Question: I have three column in a data frame
1. ID - A001
2. DoA - 15-03-2014 - Date of Admission
3. DoL - 17-08-2020 - Date of Leaving
Create three new column:
'''
Cal_Yr - Calender Year
Str_Date - Start of Date
End_Date - End of Date
'''
If the year of admission is less than 2015 than
'''
Str_Date = 01-01-2015 else DoA
End_Date = 15-03-2015
'''
I am dividing the year in two parts ... One part before anniversary date( start dd-mm of the year) and other part after anniversary date so that I can find weight of both parts ... but the date before 01-01-2015 should be revauled as 01-01-2015
I have to design a loop which create repetative 12 rows as shown in figure.

input table is:
| ID | DoA | status | DoL | Duration(years) | fee amt |
| -- | --- | ------ | --- | --------------- | ------- |
| A23 | 02-Jan-16 | DH | 18-Aug-18 | 2 | 2345 |
| B23 | 01-Mar-09 | IS | 31-Dec-20 | 11 | 1000 |
| C23 | 16-Sep-12 | SU | 12-Jul-19 | 7 | 14565 |
| D23 | 01-Jun-20 | LA | 07-Sep-20 | 0 | 123 |
| E23 | 15-Sep-16 | IS | 31-Dec-20 | 4 | 6790 |
| F23 | 01-Jan-19 | IS | 31-Dec-20 | 1 | 7272 |
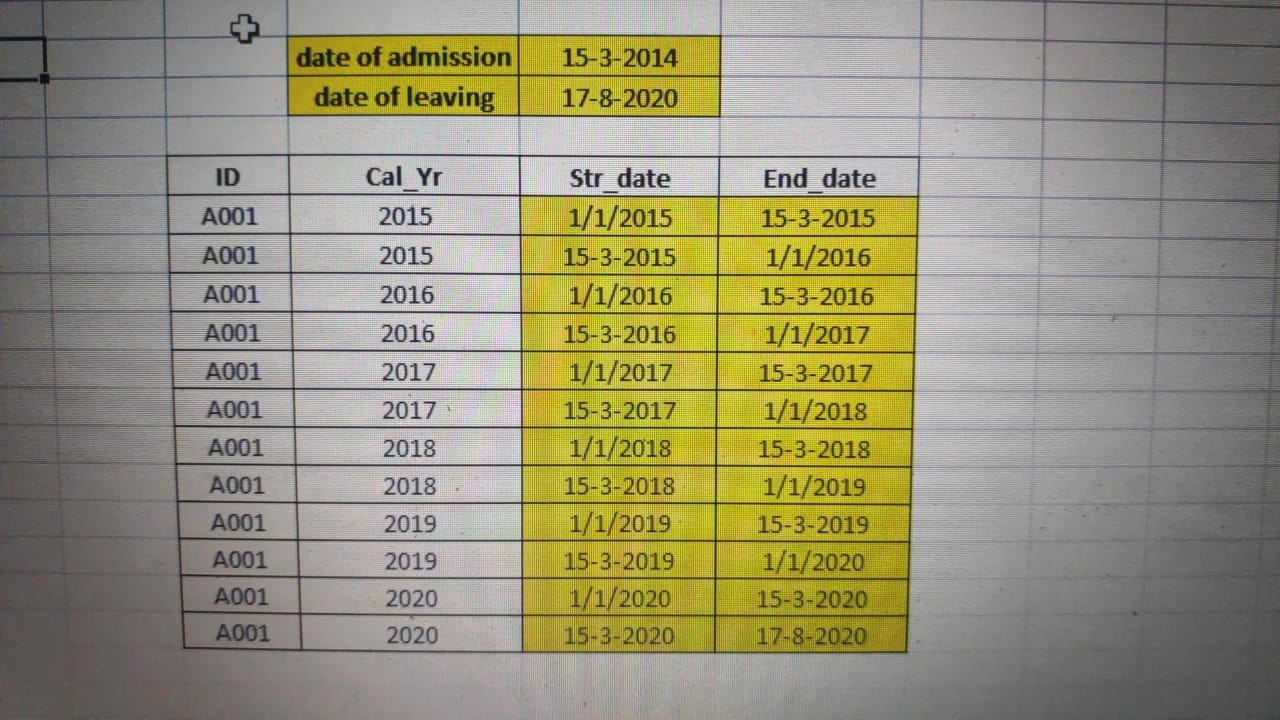
Answer: This does what you want. This is not a hard job; like most similar tasks, you just have to take it step by step. "What do I know here", "what information do I need here"? Note that I have converted to datetime.date objects for the dates, assuming you will want to do some analyses based on the dates.
'''
import pandas as pd
import datetime
data = [
[ "A001", "15-03-2014", "17-08-2020" ],
[ "A002", "01-06-2018", "01-06-2020" ]
]
rows = []
for id, stdate, endate in data:
s = stdate.split('-')
startdate = datetime.date(int(s[2]),int(s[1]),int(s[0]))
s = endate.split('-')
enddate = datetime.date(int(s[2]),int(s[1]),int(s[0]))
for year in range(startdate.year, enddate.year + 1 ):
start1 = datetime.date(year,1,1)
anniv = datetime.date(year,startdate.month,startdate.day)
end1 = datetime.date(year,12,31)
if year != startdate.year:
rows.append( [id, year, start1, anniv] )
if anniv == enddate:
break
if year != enddate.year:
rows.append( [id, year, anniv, end1] )
elif anniv < enddate:
rows.append( [id, year, anniv, enddate] )
df = pd.DataFrame( rows, columns=["ID", "Cal_Yr", "Str_date", "End_date"] )
print( df )
'''
Output:
'''
ID Cal_Yr Str_date End_date
0 A001 2014 2014-03-15 2014-12-31
1 A001 2015 2015-01-01 2015-03-15
2 A001 2015 2015-03-15 2015-12-31
3 A001 2016 2016-01-01 2016-03-15
4 A001 2016 2016-03-15 2016-12-31
5 A001 2017 2017-01-01 2017-03-15
6 A001 2017 2017-03-15 2017-12-31
7 A001 2018 2018-01-01 2018-03-15
8 A001 2018 2018-03-15 2018-12-31
9 A001 2019 2019-01-01 2019-03-15
10 A001 2019 2019-03-15 2019-12-31
11 A001 2020 2020-01-01 2020-03-15
12 A001 2020 2020-03-15 2020-08-17
13 A002 2018 2018-06-01 2018-12-31
14 A002 2019 2019-01-01 2019-06-01
15 A002 2019 2019-06-01 2019-12-31
16 A002 2020 2020-01-01 2020-06-01
'''